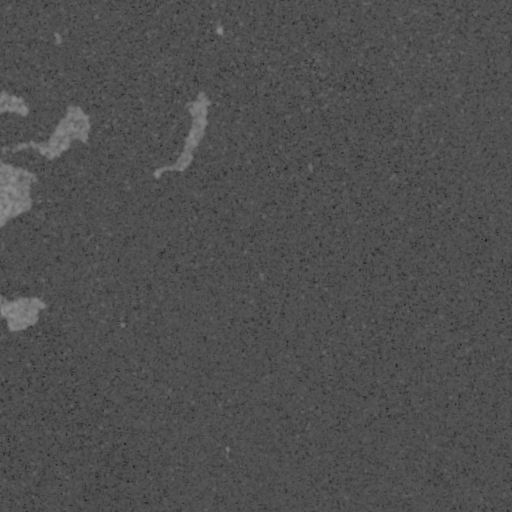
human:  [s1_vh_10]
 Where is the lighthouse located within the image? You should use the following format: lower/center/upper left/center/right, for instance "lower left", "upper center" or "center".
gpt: The lighthouse is located in the upper center of the image.
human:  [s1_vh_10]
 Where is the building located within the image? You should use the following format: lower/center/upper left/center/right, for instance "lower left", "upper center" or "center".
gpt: The building is located in the upper left of the image.
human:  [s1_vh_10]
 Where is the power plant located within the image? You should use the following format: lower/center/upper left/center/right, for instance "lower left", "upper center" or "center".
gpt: There is no power plant in the image.

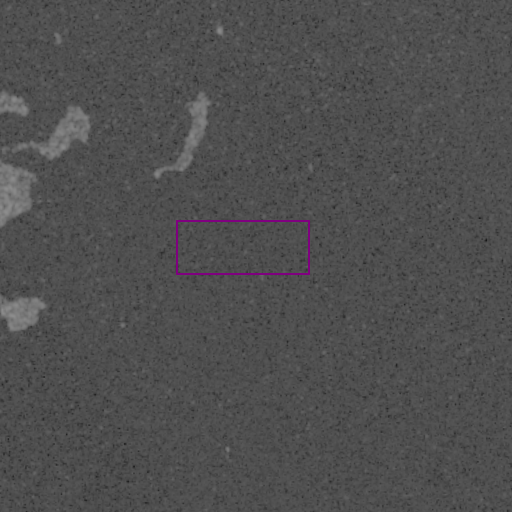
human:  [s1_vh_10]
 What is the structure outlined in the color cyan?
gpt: There is no cyan outline.
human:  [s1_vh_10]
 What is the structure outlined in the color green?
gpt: There is no structure outlined in green.